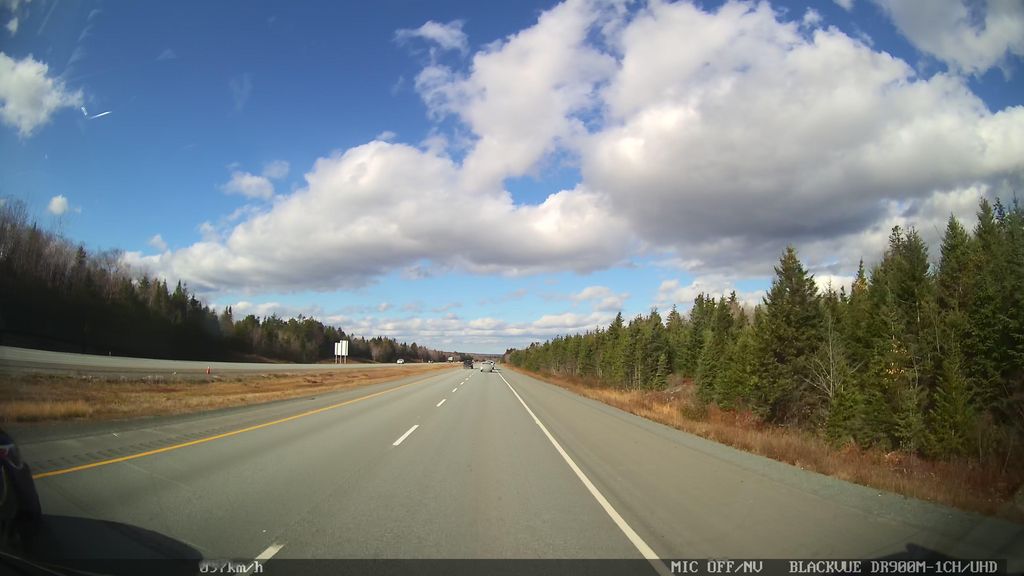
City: halifax